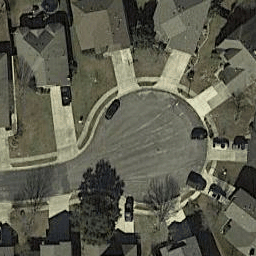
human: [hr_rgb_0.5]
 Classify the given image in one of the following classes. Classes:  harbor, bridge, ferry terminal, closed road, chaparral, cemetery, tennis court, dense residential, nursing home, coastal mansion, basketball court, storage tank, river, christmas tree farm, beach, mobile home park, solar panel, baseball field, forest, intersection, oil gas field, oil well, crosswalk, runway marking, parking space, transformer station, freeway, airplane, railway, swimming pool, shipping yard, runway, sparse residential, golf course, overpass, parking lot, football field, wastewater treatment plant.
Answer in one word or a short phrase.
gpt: closed road